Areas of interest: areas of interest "Badminton Court"
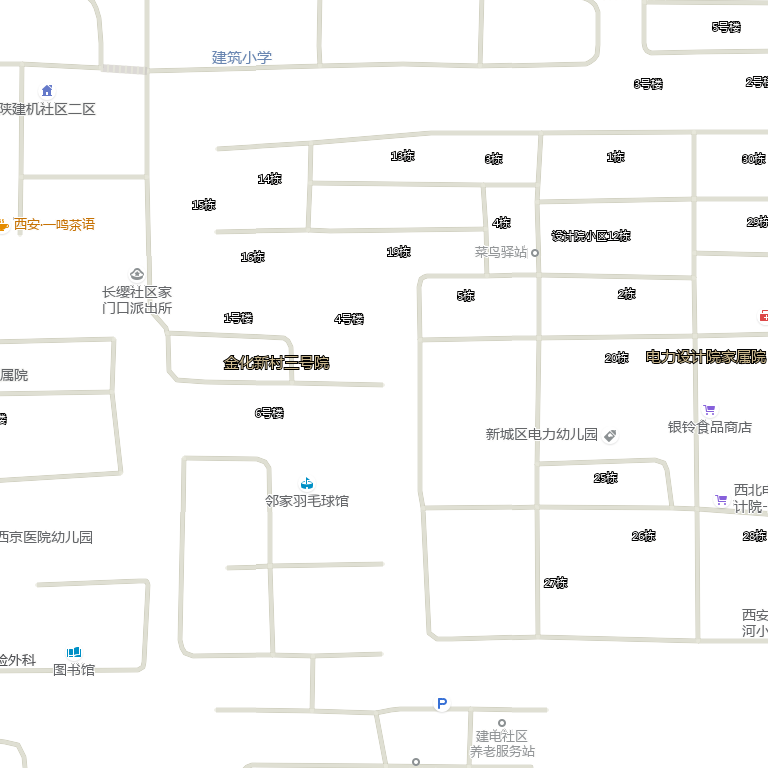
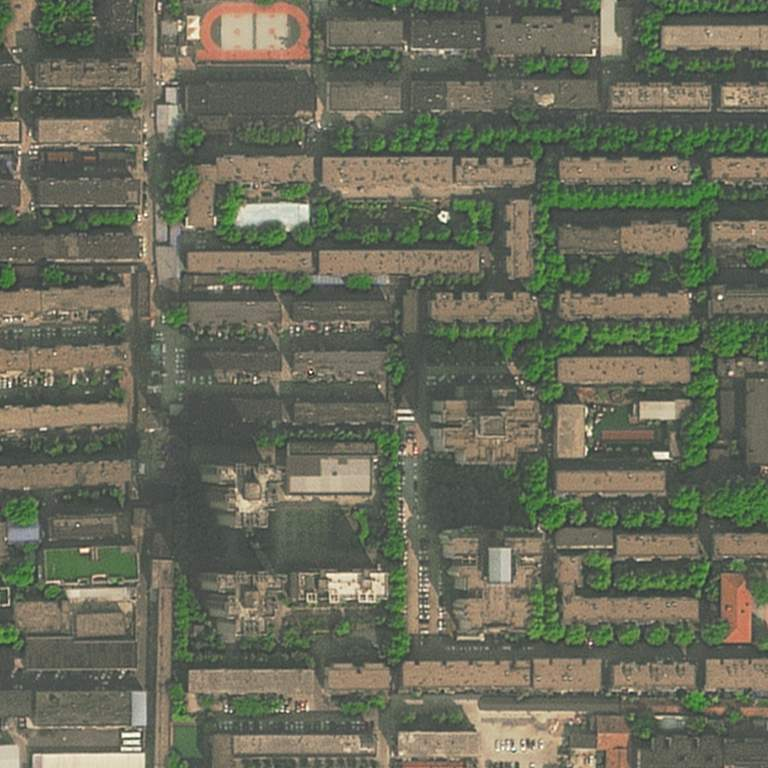